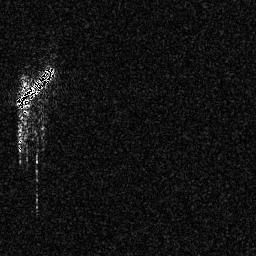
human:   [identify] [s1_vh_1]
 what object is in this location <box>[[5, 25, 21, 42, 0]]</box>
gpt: <ref>1 large ship at the left</ref>